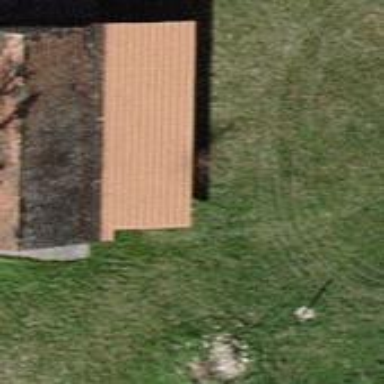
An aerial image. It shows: Shed building.